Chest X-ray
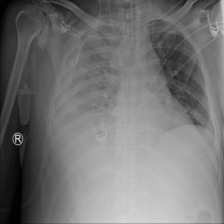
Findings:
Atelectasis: negative
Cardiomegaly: negative
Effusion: positive
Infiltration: positive
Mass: negative
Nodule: negative
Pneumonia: negative
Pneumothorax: negative
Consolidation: negative
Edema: negative
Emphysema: negative
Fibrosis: negative
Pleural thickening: negative
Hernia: negative